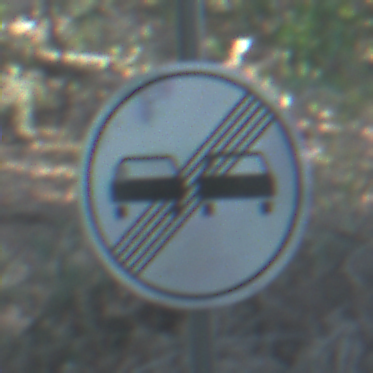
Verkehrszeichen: EndeUeberholverbot
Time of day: MorningAfternoon
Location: Outdoor (Nature)
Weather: Clear
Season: NotSpecified
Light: Natural